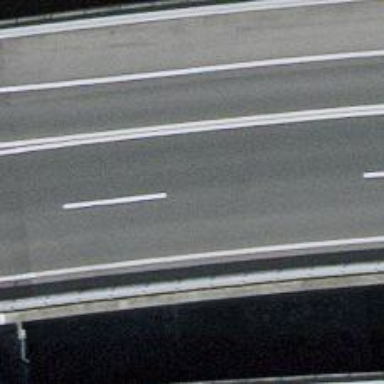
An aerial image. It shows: Viaduct bridge over motorway with asphalt surface.